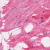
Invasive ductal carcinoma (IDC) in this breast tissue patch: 0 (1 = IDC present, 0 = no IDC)